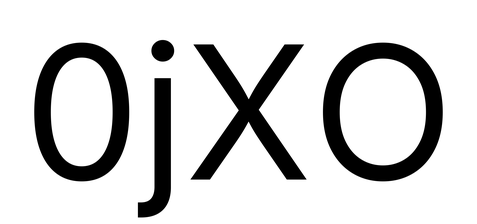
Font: Inter_Regular